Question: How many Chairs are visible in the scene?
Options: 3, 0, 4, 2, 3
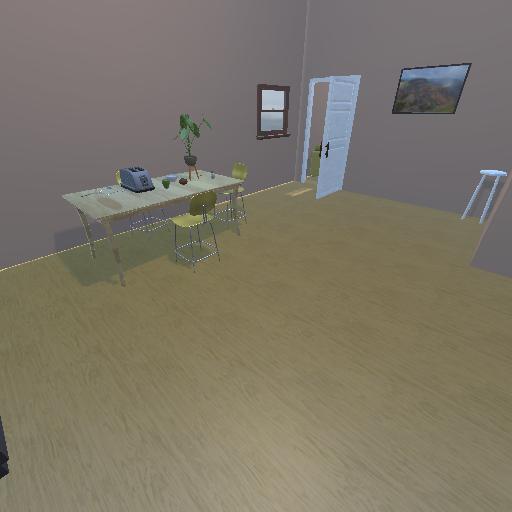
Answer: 3